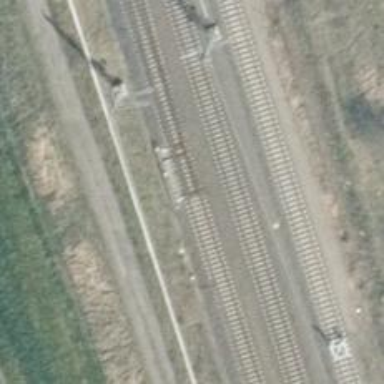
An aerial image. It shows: Railway switch with the turnout on the right side.